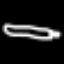
Label: pencil